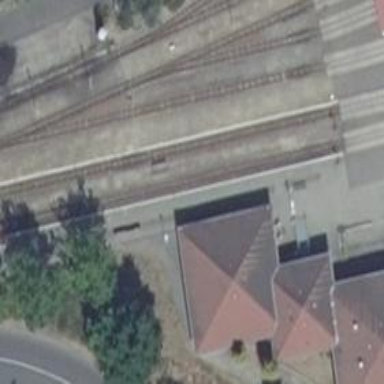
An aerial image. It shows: Stop position for public transport at railway stop.